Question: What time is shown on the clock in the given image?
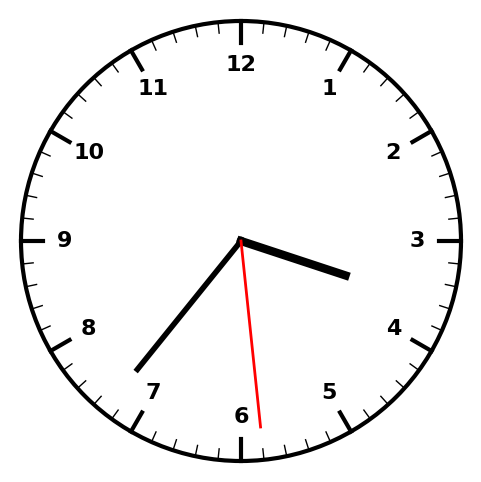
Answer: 03:36:29